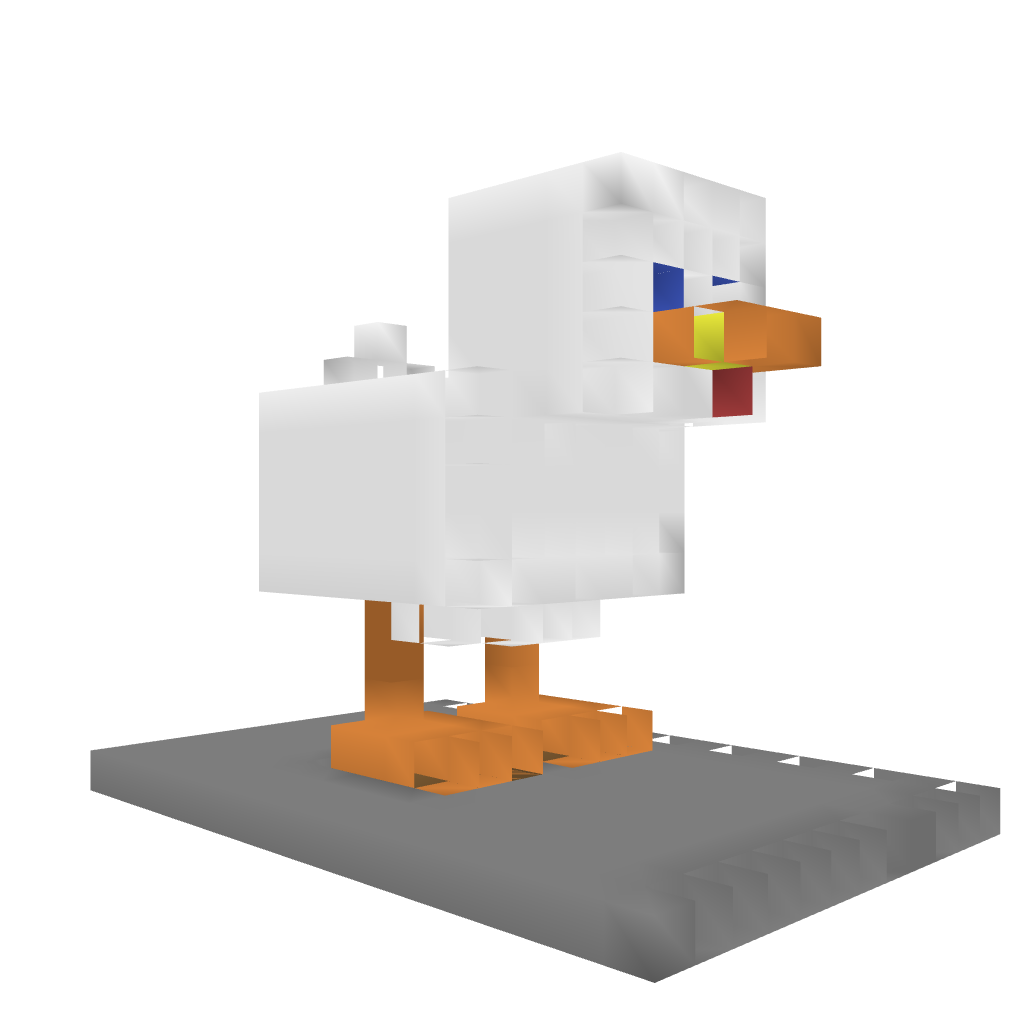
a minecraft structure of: Giant egg-laying chicken #1 bad low quality